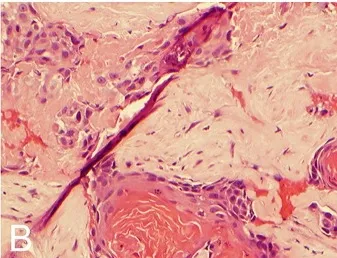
Hemotoxylin and eosin stain demonstrating keratin material with small clusters of atypical squamoid cells and keratin pearls consistent with squamous cell carcinoma. (B) 20x magnification.
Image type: pathology (h&e)